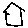
Label: house